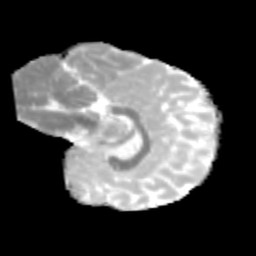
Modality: MD
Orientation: sagittal
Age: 9
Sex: female
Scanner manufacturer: siemens
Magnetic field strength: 3 T
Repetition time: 3.8 s
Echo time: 0.07 s